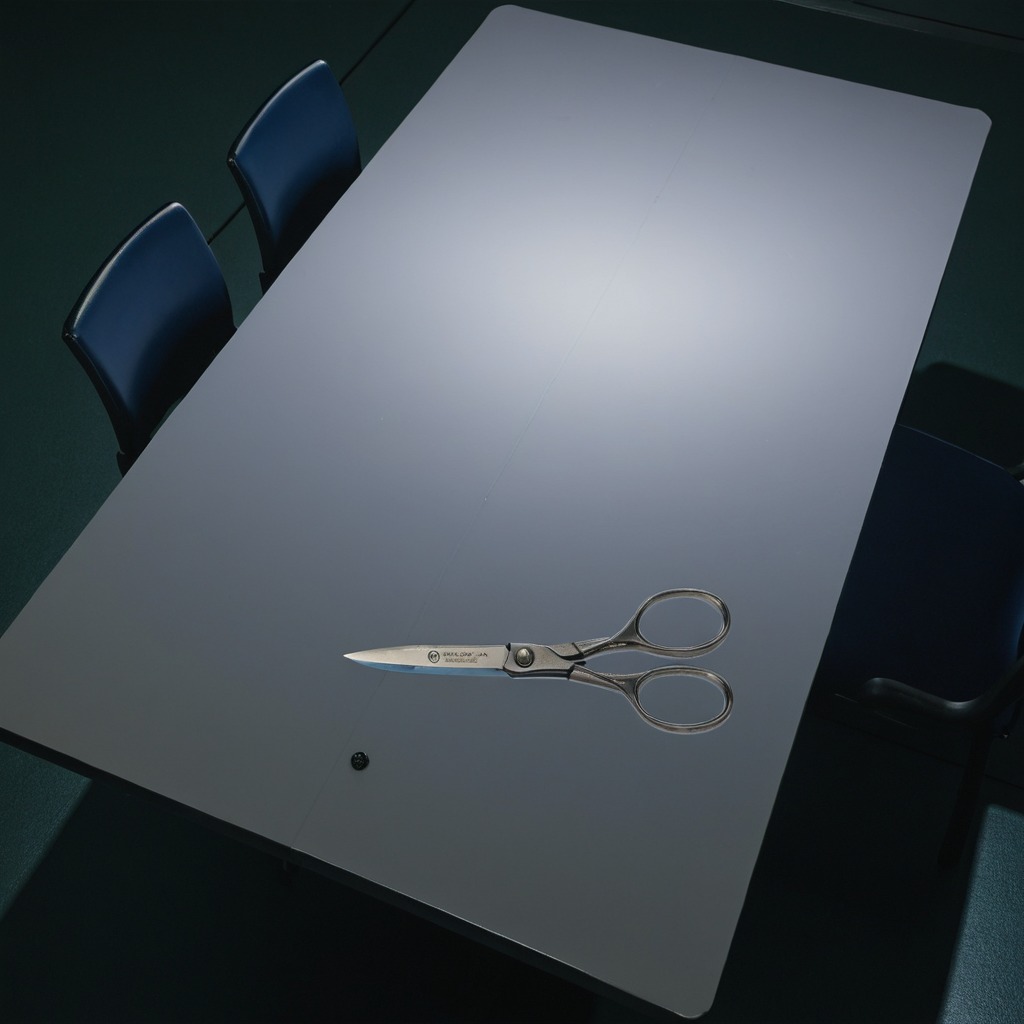
A scissor is lying on a clean empty table in a railway signal maintenance room lit by harsh overhead fluorescents.